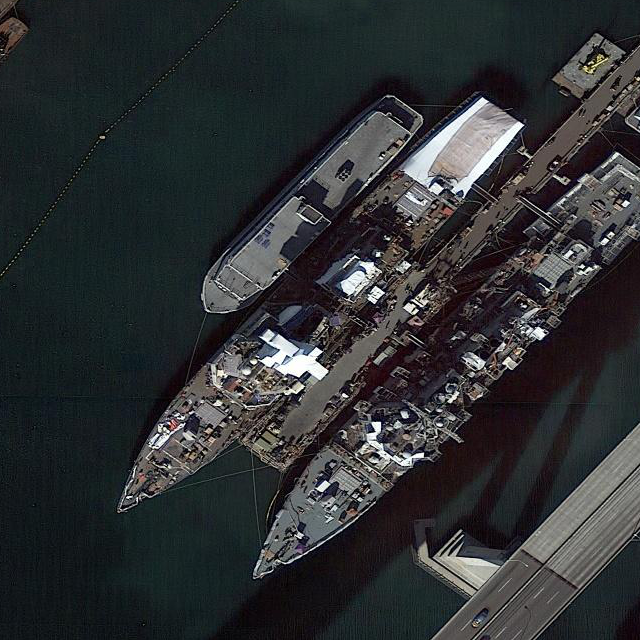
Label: destroyer